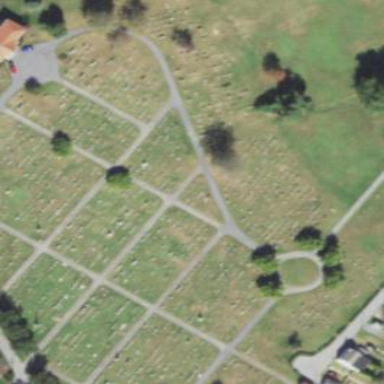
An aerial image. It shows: Cemetery.